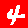
Digit: 4